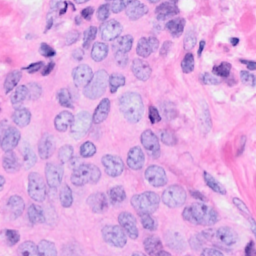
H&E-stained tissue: Breast